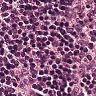
Metastatic tissue present: no